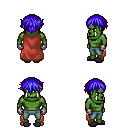
a pixel art fantasy rpg character, male body template, orc, green skin, maroon cape, teal pants, blue short bangs hairstyle, metal gloves, gray slippers, four views (front, back, left, right), 2x2 character sprite sheet, small pixel art, hard edges, no anti-aliasing